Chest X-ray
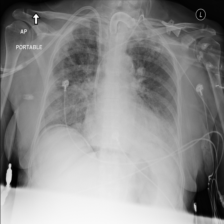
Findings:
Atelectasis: negative
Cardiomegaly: negative
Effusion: negative
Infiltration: positive
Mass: negative
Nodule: negative
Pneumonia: negative
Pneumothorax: negative
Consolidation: negative
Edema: negative
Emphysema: negative
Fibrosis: negative
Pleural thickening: negative
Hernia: negative